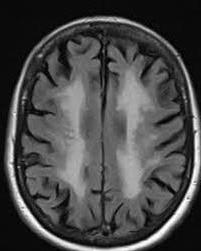
Label: notumor